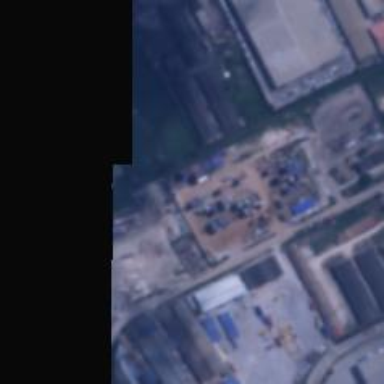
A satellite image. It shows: Industrial area.